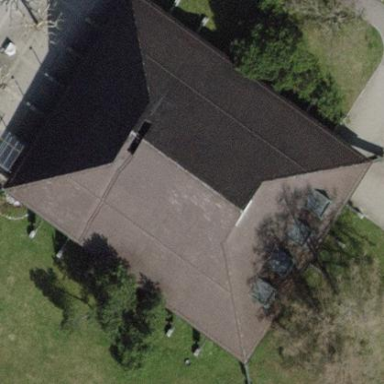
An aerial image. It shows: Beautiful church building.